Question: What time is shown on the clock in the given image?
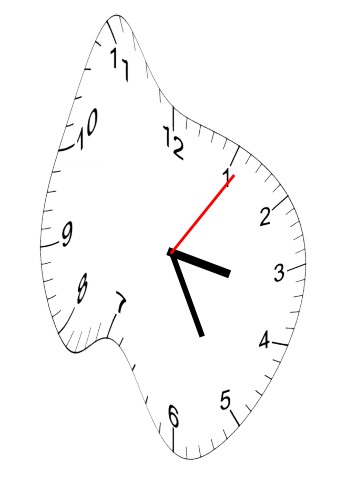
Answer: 03:25:06